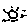
Label: sun